Question: I'm wanting to create something similar to this picture from excel:

I did something similar in winforms with MDI child windows. I understand from other questions that MDI is not supported in WPF. However, isn't excel 2010 a WPF application ?
So I started with a canvas and a user control. I'm easily able to create user controls and place on the canvas but.. they don't look like a window and they don't have the support of a window for moving, resizing, closing etc and I'm realising that's a lot of code I need to find and get working.
I've read that MS has dropped MDI for a reason but on the otherhand, it looks like office is implementing it ?
Before I use a project like <URL> I thought i'd ask and see if there is something "MS approved" I should be using.
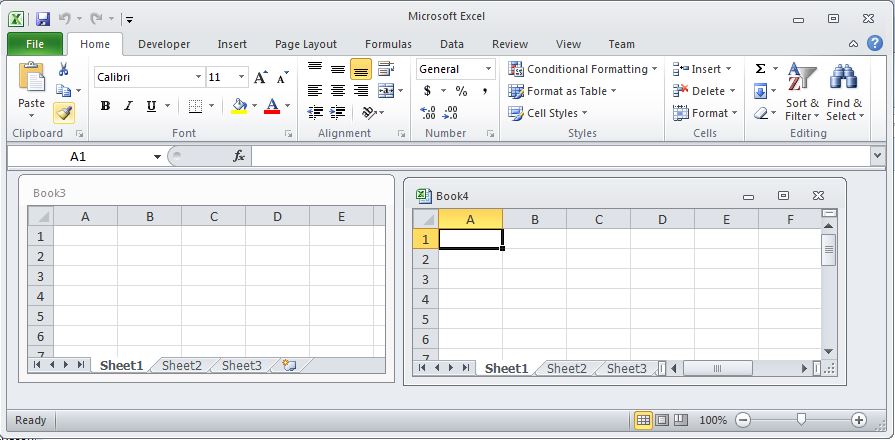
Answer: <URL>